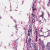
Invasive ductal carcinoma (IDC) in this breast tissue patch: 1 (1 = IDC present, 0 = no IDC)